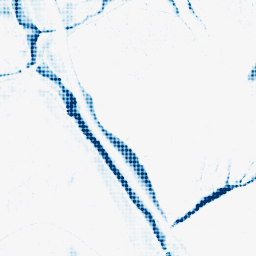
Category: morphological
Decomposition family: morphological_ellipse
Decomposition parameters: operation: closing
width: 5
height: 20
Upsampling method: sinc_blackman
Upsampling parameters: scale: 4
kernel_size: 4
Upsampling scale: 4